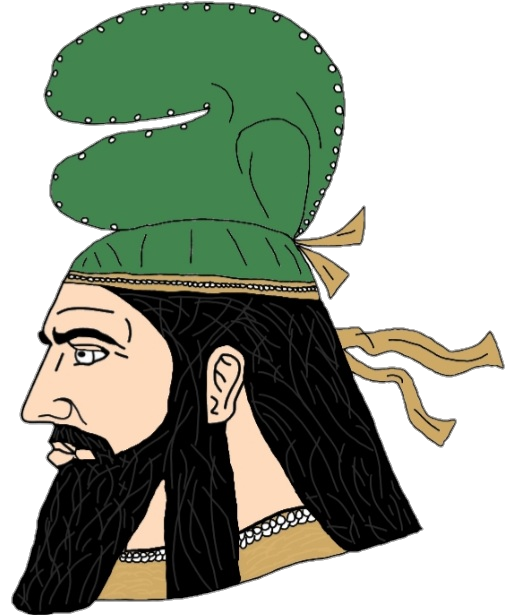
Label: 4_Yes_Chad